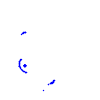
Particle: proton